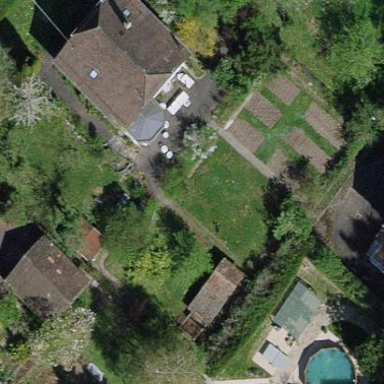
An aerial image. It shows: Garden enclosed by fence.